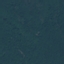
Land use / land cover class: Forest